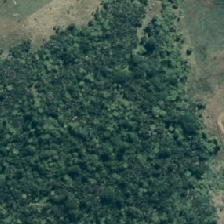
Land cover: indigenous_forest